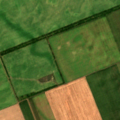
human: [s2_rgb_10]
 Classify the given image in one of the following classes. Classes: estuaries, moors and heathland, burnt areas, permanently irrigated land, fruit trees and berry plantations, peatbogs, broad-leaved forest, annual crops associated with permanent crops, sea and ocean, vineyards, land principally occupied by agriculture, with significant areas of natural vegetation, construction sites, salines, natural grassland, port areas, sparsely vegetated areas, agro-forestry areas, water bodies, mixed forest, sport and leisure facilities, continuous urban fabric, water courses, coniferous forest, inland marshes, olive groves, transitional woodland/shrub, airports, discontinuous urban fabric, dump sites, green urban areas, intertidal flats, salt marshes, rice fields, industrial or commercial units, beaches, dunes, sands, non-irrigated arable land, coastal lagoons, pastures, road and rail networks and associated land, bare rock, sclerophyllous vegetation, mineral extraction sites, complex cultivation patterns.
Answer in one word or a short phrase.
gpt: non-irrigated arable land